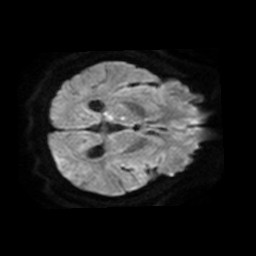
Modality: TRACE
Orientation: axial
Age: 31
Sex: male
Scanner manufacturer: philips
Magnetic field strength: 1.5 T
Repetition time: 4.821 s
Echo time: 0.07764 s